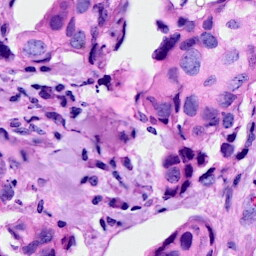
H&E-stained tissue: Breast